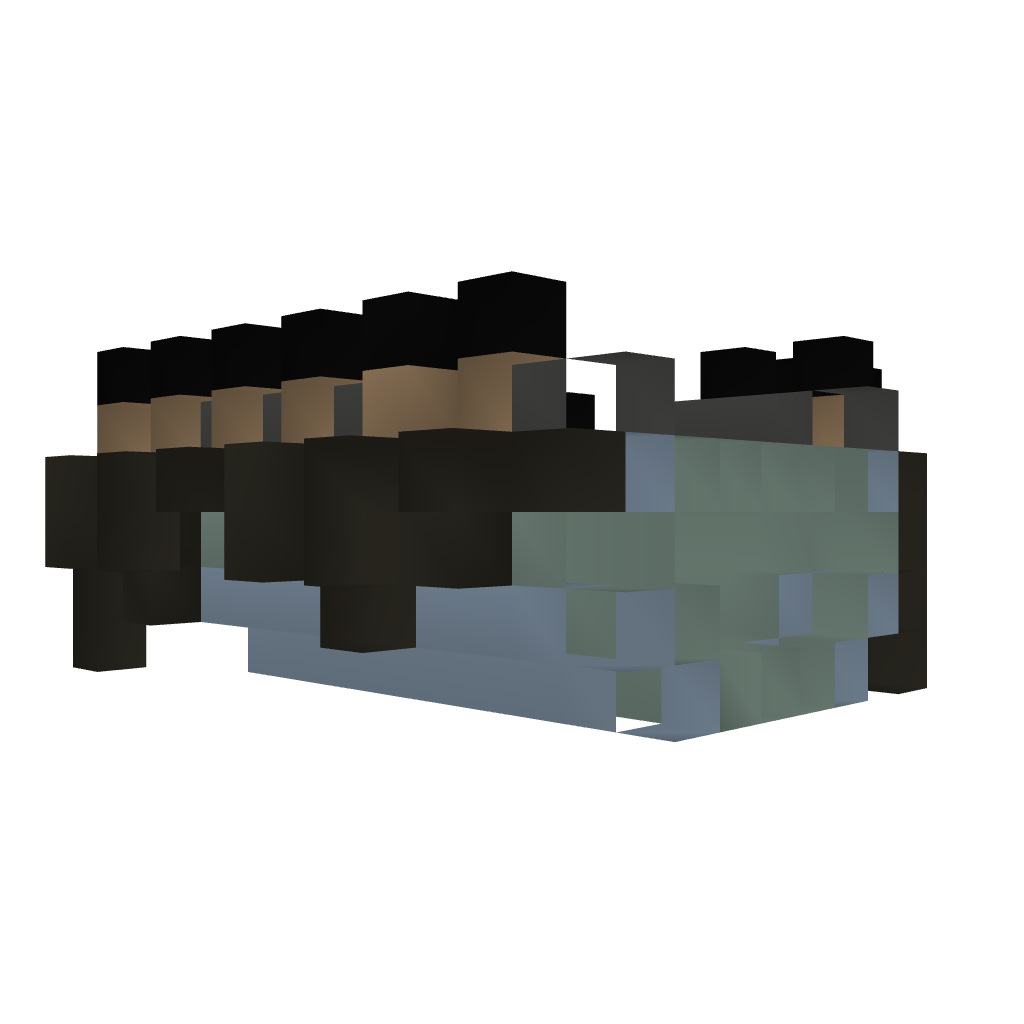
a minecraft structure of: Ancient Skyway Modified with sewer(Corner)